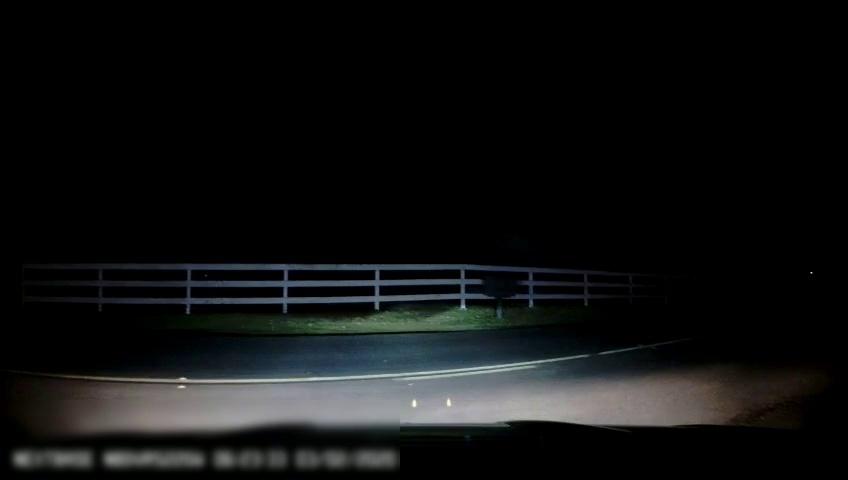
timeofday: Night
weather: Other
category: Drivable Space
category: Lanes | Current Lane
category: Lanes | Alternate Lane